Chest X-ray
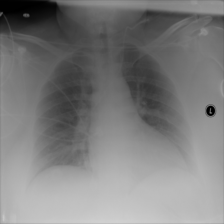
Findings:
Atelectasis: negative
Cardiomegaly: negative
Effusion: negative
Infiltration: negative
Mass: negative
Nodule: negative
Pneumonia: negative
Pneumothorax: negative
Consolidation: negative
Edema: negative
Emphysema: negative
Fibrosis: negative
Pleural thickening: negative
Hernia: negative